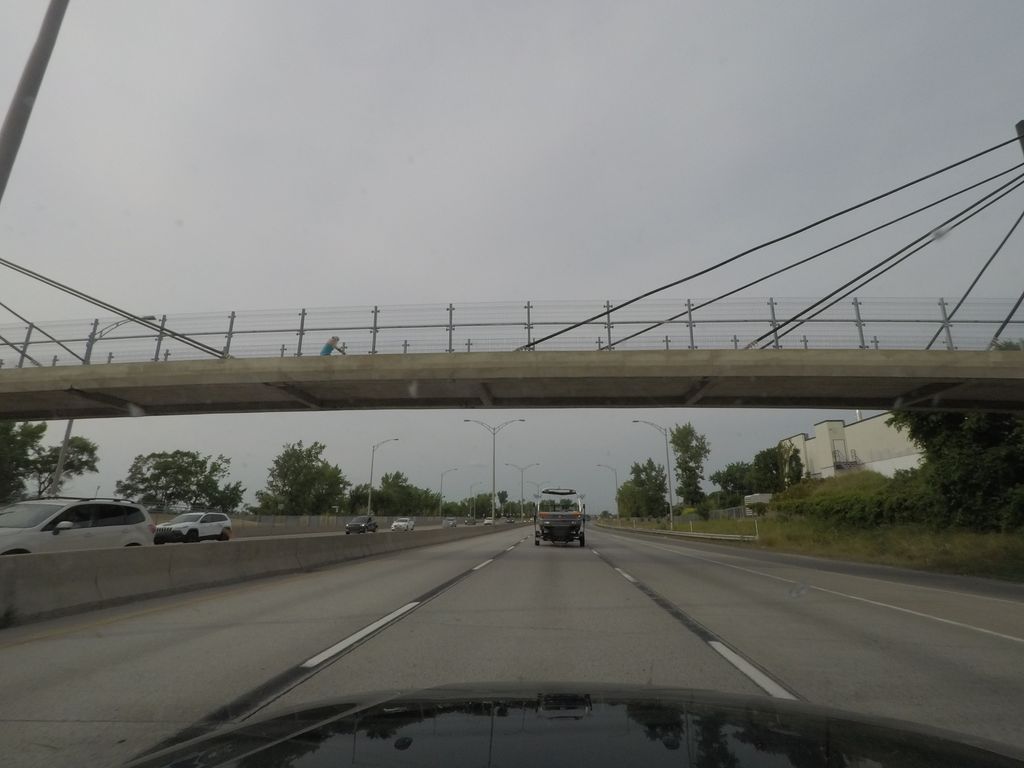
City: montreal